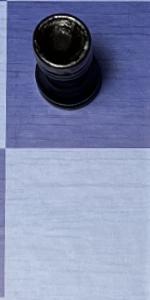
Label: Empty